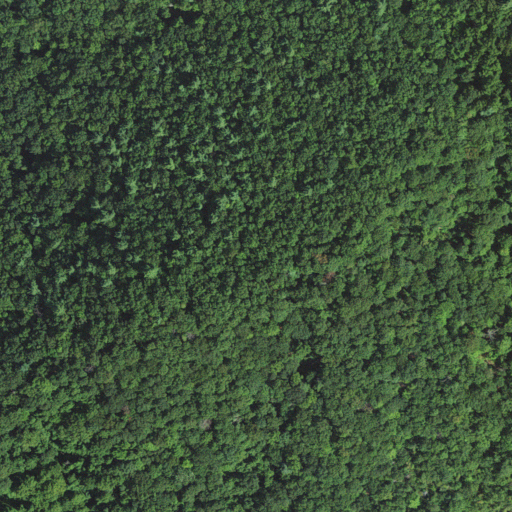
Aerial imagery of mountain in North Carolina named Cottrell Knob containing deciduous forest and mixed forest